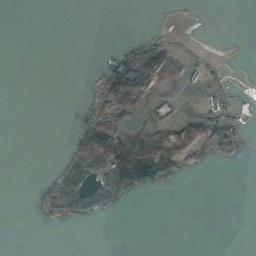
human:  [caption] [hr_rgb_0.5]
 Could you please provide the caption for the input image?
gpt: The irregularly shaped island is surrounded by turquoise water, And the islands are green and yellow-brown .

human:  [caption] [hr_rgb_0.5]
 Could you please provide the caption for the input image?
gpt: There are lots of trees on the island .

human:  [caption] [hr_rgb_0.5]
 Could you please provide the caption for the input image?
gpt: The island with a lake is surrounded by green waters .

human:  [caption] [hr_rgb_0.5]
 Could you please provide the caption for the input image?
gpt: The island on the left is several times as large as the island on the right .

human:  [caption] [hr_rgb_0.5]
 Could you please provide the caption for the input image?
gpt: There are green land and harbors on the island .